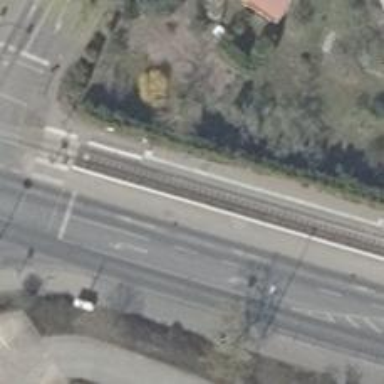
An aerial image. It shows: Tram stop position for public transport.